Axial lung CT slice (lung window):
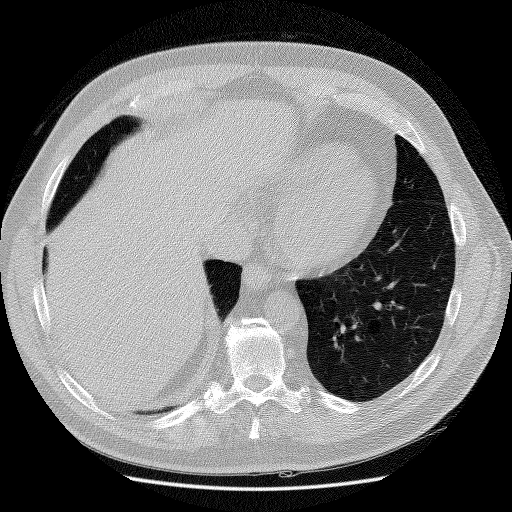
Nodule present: no